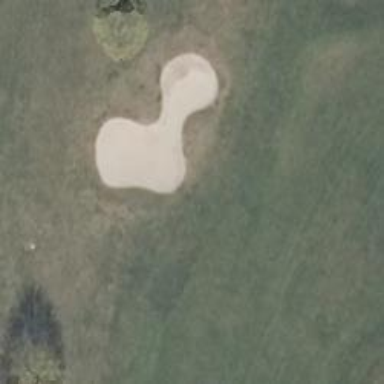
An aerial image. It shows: Golf bunker filled with sandy terrain.